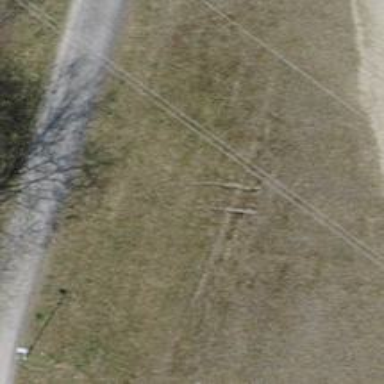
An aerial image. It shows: Brown bench.